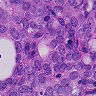
Metastatic tissue present: yes